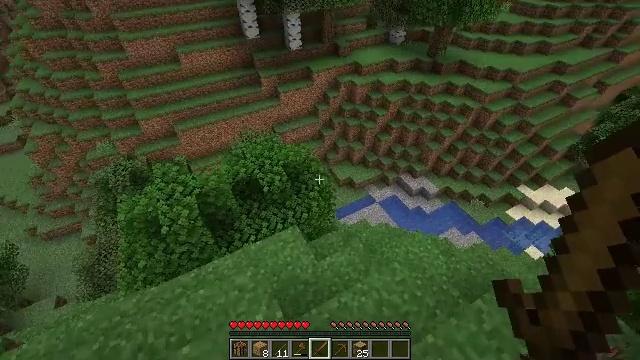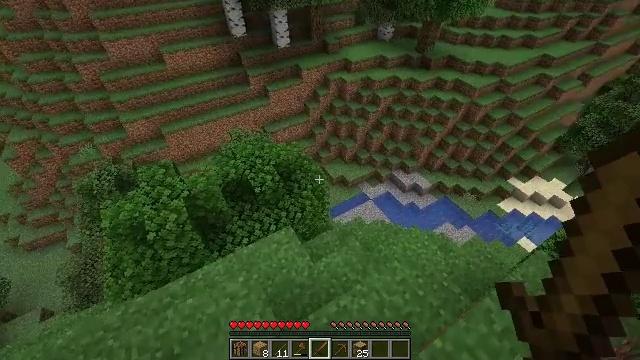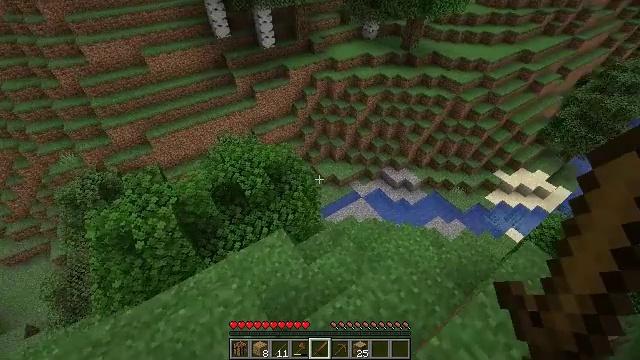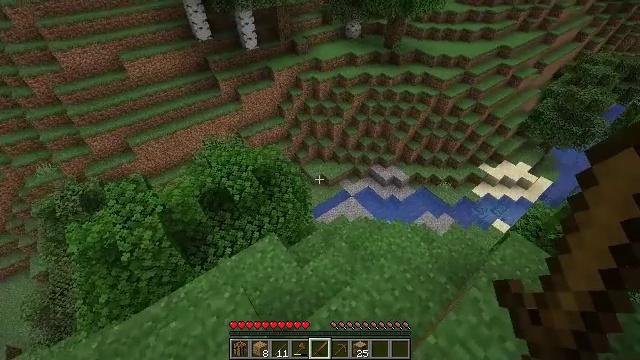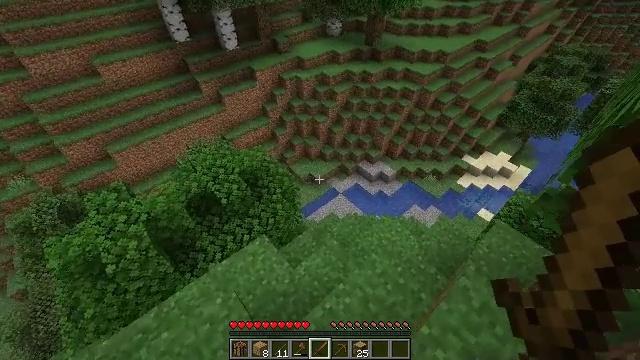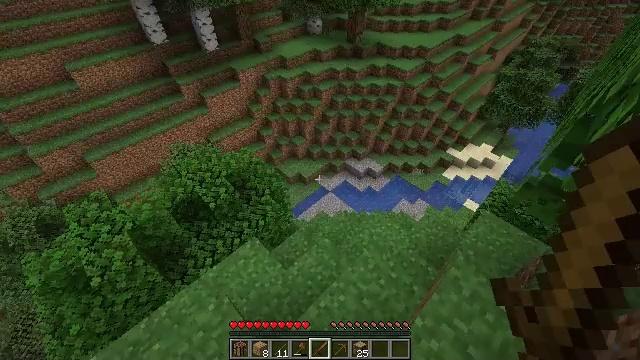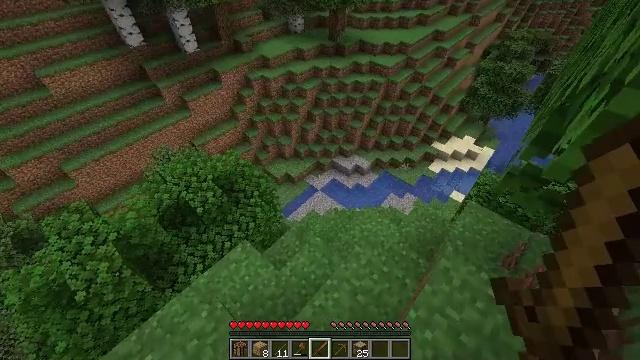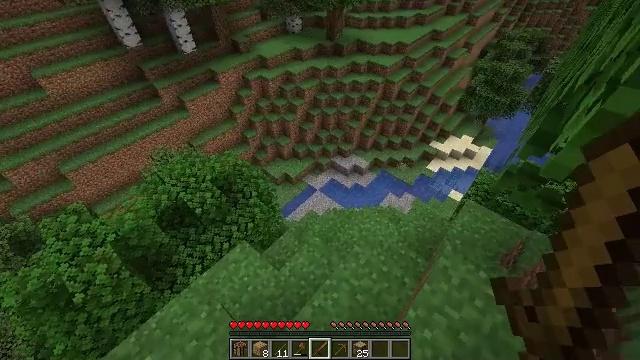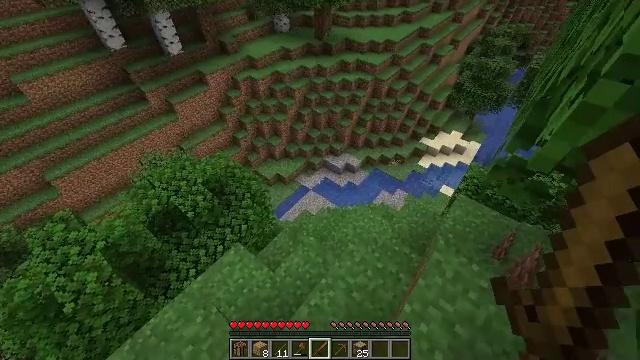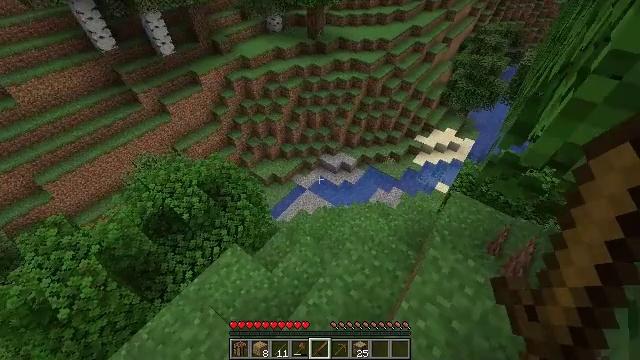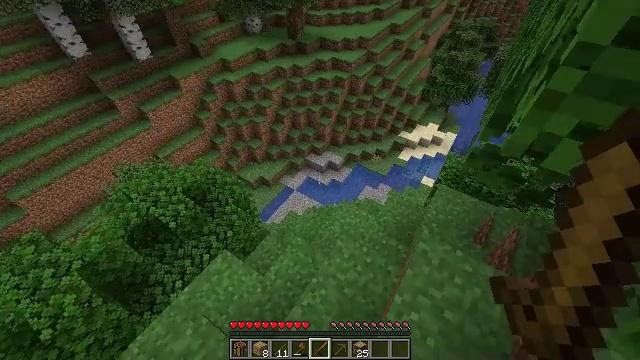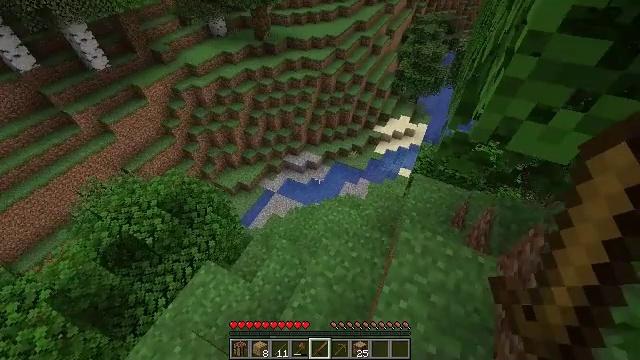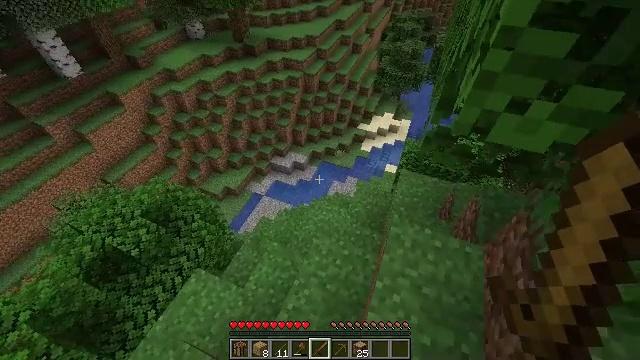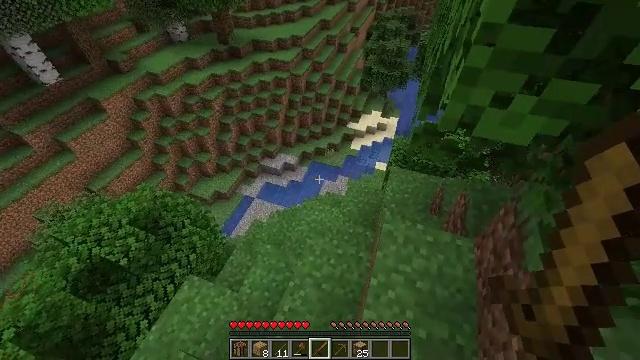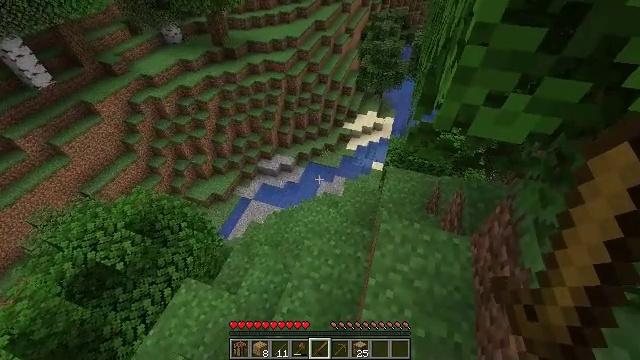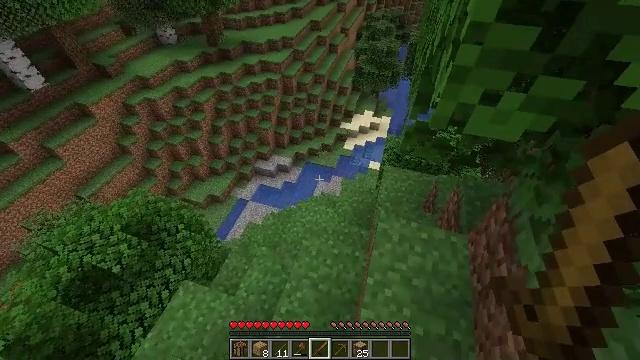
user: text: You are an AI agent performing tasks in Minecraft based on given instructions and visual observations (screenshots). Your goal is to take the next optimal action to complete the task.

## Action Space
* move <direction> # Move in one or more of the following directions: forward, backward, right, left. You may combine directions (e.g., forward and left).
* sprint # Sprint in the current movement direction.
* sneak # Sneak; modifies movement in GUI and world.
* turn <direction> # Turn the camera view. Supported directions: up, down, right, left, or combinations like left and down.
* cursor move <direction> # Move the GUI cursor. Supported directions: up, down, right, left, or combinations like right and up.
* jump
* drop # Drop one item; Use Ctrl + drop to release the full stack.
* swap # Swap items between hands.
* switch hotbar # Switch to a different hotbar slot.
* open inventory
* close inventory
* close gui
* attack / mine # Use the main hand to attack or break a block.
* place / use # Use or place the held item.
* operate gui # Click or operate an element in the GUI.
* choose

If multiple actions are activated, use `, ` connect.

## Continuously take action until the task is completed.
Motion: motion action
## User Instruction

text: Collect the rose bush for decoration.
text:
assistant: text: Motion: turn right
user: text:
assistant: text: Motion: turn right
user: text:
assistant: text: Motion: turn right
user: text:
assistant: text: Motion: turn right
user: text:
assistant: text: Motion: turn right
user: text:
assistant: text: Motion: turn right
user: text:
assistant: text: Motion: no_op
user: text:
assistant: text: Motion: turn right
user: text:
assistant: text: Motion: turn right
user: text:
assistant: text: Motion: turn right
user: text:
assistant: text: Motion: turn right
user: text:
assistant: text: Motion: turn right
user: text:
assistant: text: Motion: turn right
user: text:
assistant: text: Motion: turn right
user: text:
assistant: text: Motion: no_op
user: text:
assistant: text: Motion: no_op
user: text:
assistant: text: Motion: no_op
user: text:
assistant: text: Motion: no_op
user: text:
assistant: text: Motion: no_op
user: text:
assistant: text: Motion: no_op
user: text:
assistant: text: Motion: no_op
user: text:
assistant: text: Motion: no_op
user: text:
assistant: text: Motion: no_op
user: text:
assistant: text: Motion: turn left and up
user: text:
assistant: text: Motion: turn left and up
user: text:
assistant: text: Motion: turn left
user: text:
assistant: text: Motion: turn left
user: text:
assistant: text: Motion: turn left
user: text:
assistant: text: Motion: turn left
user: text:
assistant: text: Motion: turn left